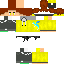
A male human skin with medium skin, wearing brown long hair dressed in a yellow hoodie and black pants, featuring a closed mouth.